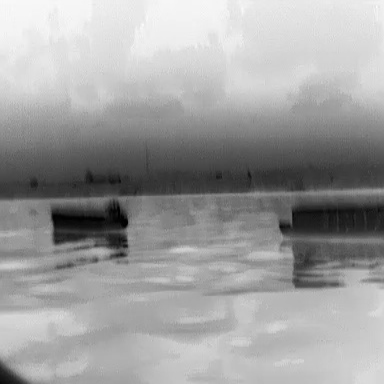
There are two objects shown in the infrared image, including a liner, and a fishing_boat.